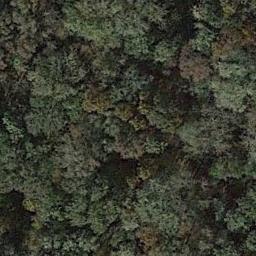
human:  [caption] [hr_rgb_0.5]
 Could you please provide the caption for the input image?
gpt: Many trees with yellow and green leaves are in a forest .

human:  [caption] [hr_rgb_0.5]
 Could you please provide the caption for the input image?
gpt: This is a dense forest .

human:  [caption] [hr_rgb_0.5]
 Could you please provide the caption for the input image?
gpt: The forest has a lot of dense yellow trees and green trees .

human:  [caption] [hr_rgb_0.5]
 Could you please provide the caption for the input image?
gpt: The forest is consist of yellow and green trees .

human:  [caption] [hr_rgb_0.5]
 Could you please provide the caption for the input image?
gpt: There are many trees with yellow and green leaves in a forest .